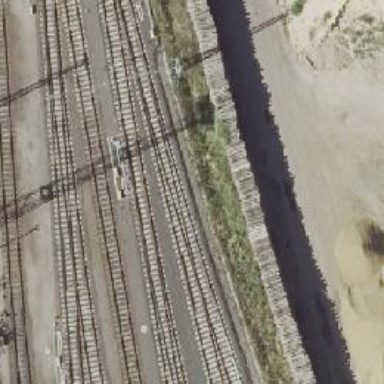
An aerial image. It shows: Siding railway line with electrified contact line for the trains.